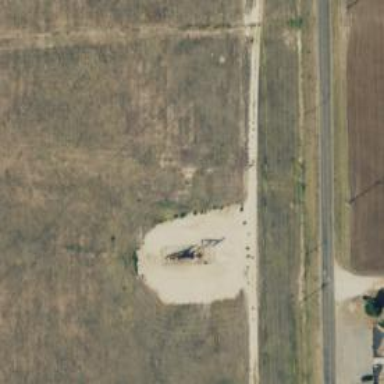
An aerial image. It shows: Petroleum well.